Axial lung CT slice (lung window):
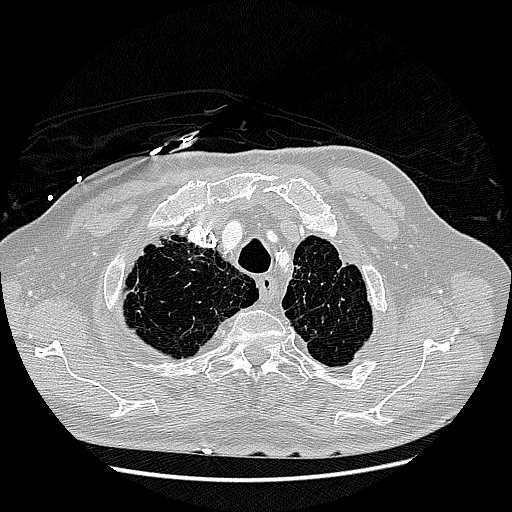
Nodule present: no